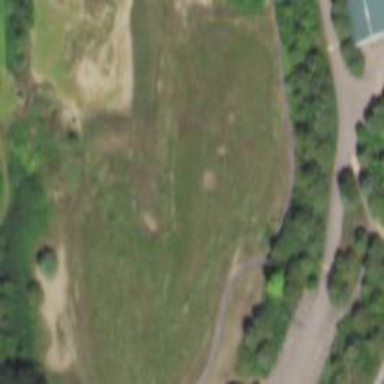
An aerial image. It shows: Golf hole.